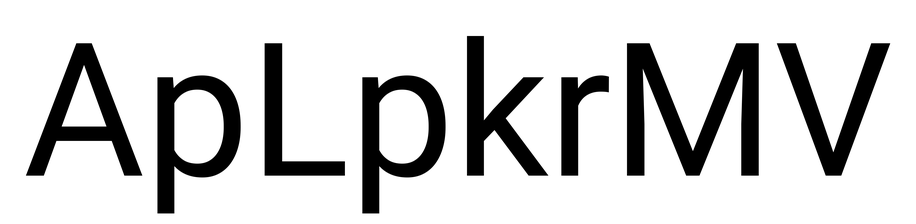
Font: Roboto_Regular